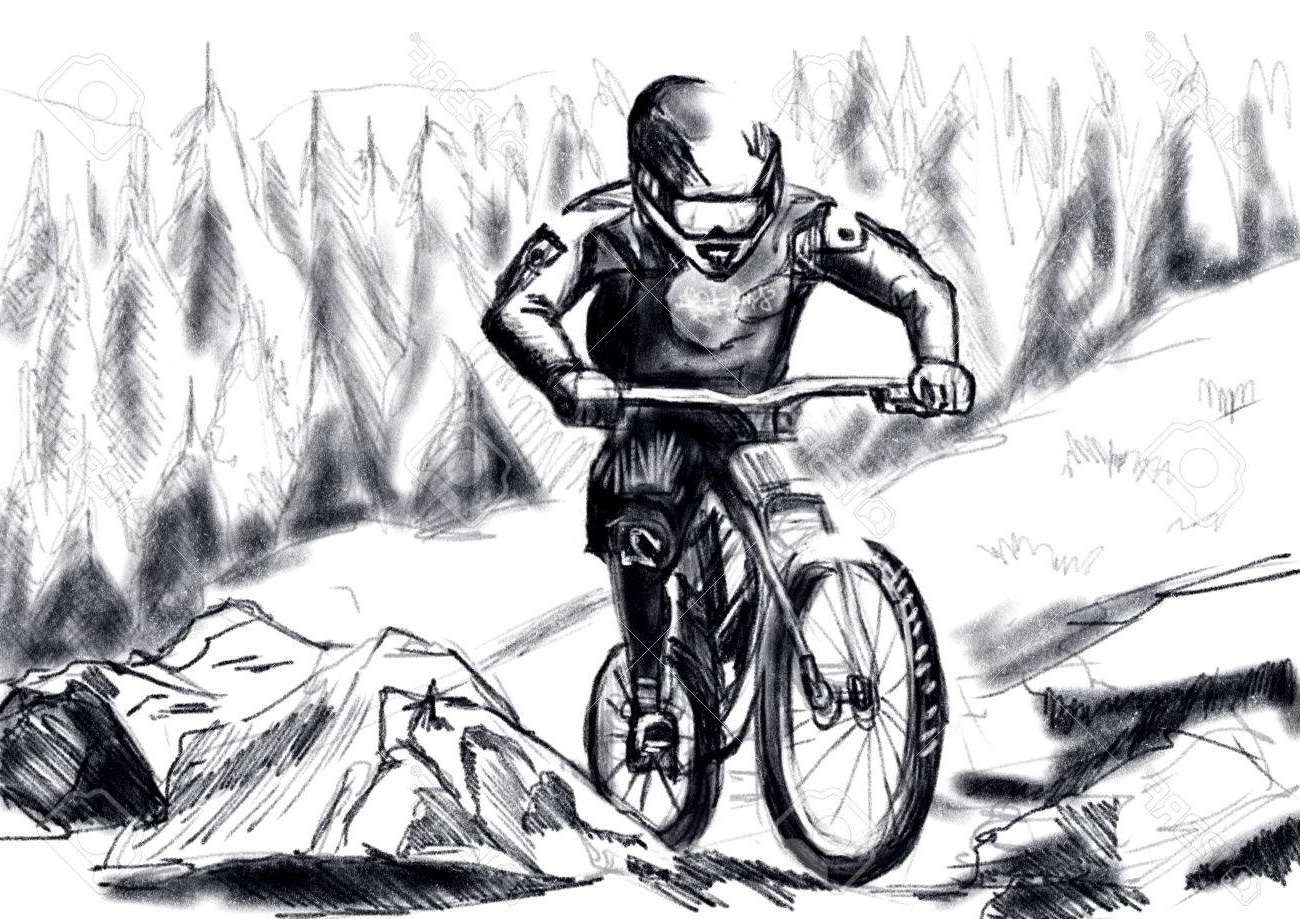
Label: mountain bike, all-terrain bike, off-roader